Question: I am using Bootstrap 3 with a progress bar and I am trying to align the bar vertically within the table cell. I was able to get the other cells valigned to the middle but the bar int moving. How can I remove all that extra space from the progress bar div?

'''
<div class="progress"><div class="progress-bar" role="progressbar" aria-valuenow="60" aria-valuemin="0" aria-valuemax="75" style="width: 60%;">$60 of $75 limit</div></div>
'''
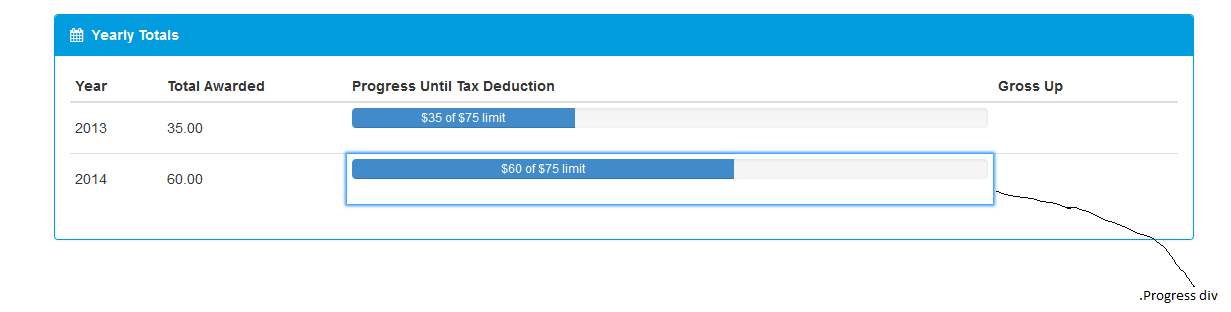
Answer: Never mind, I found the solution... on a question I had asked before ironically.
<URL>